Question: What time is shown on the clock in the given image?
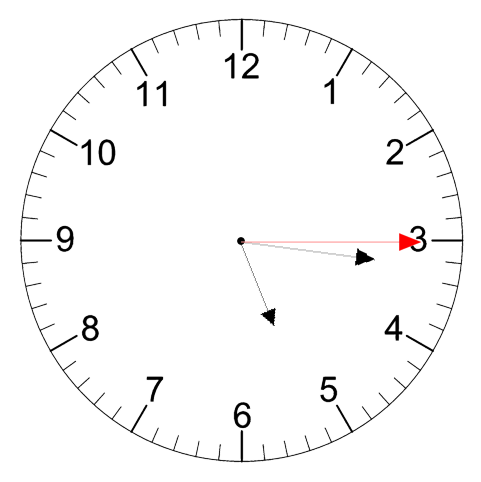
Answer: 05:16:15